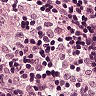
Metastatic tissue present: no